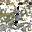
Label: 1